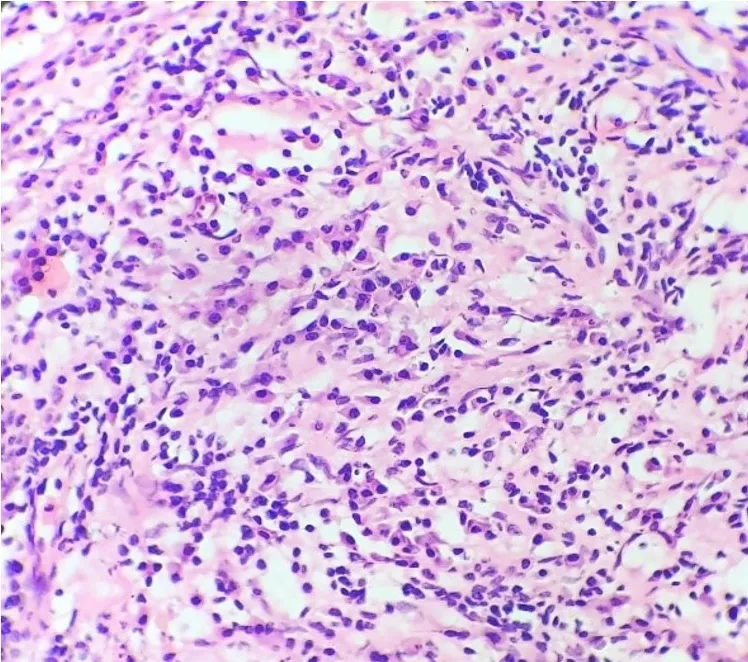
Histopathological examination with dense aggregates of inflammatory cells comprising predominantly of plasma cells (H&E, 40x).
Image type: pathology (h&e)